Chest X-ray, PA view. Patient: 30 years old, sex F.
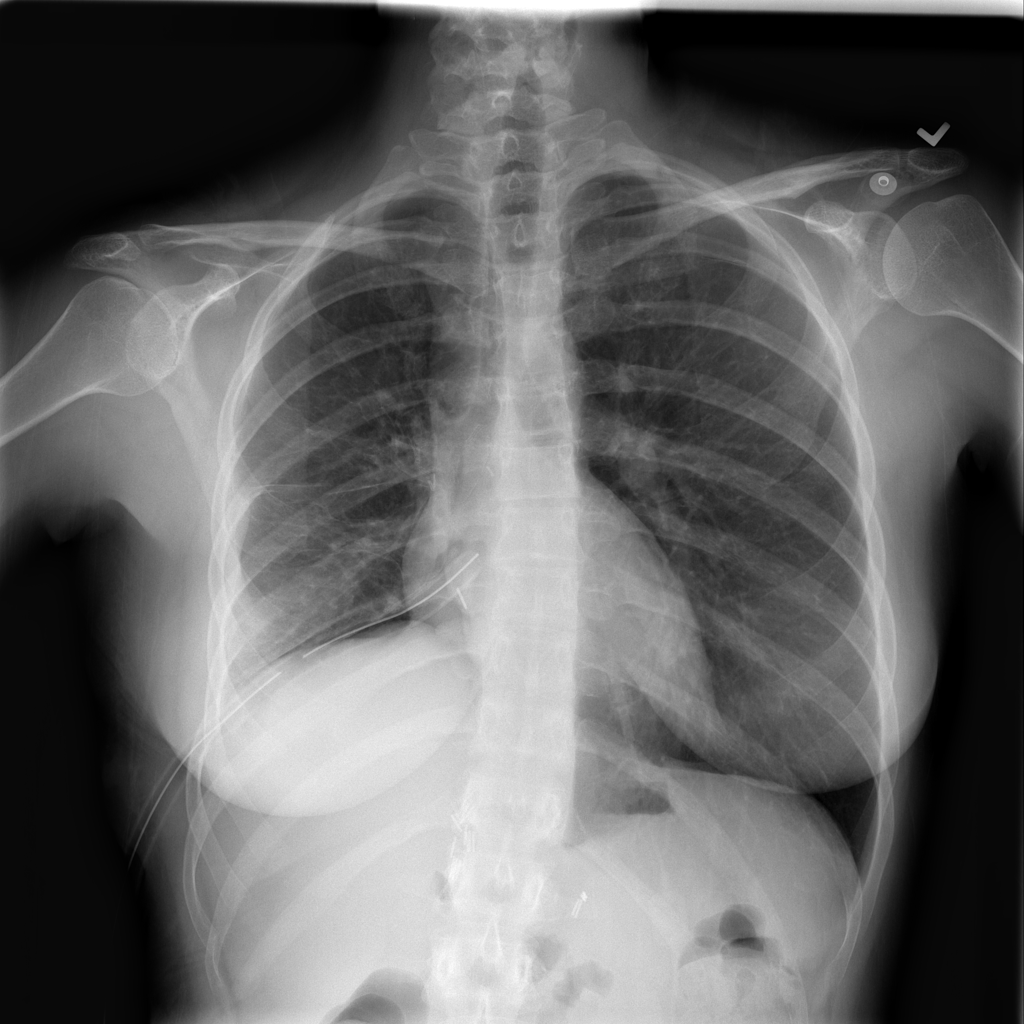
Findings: Pleural_Thickening, Pneumothorax